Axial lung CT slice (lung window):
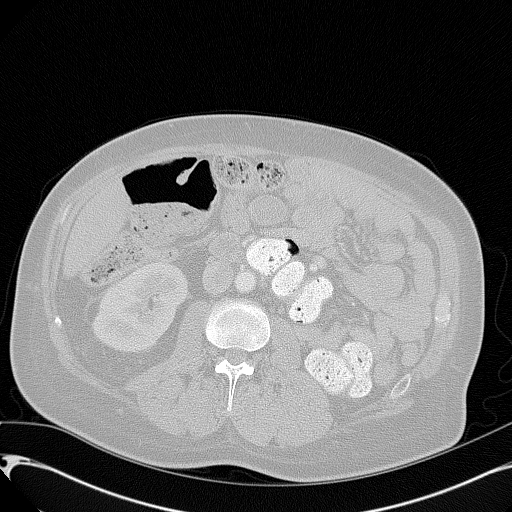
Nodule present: no